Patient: sex F, age 56
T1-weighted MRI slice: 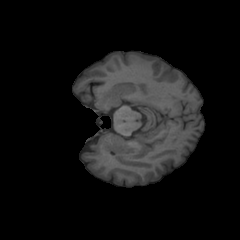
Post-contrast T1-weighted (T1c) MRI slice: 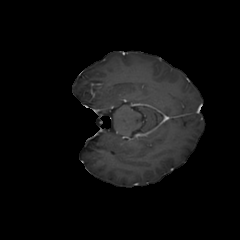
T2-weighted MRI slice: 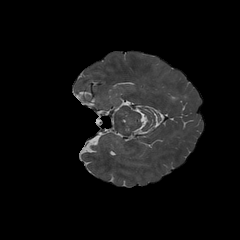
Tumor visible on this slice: no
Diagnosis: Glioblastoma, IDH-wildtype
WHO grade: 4